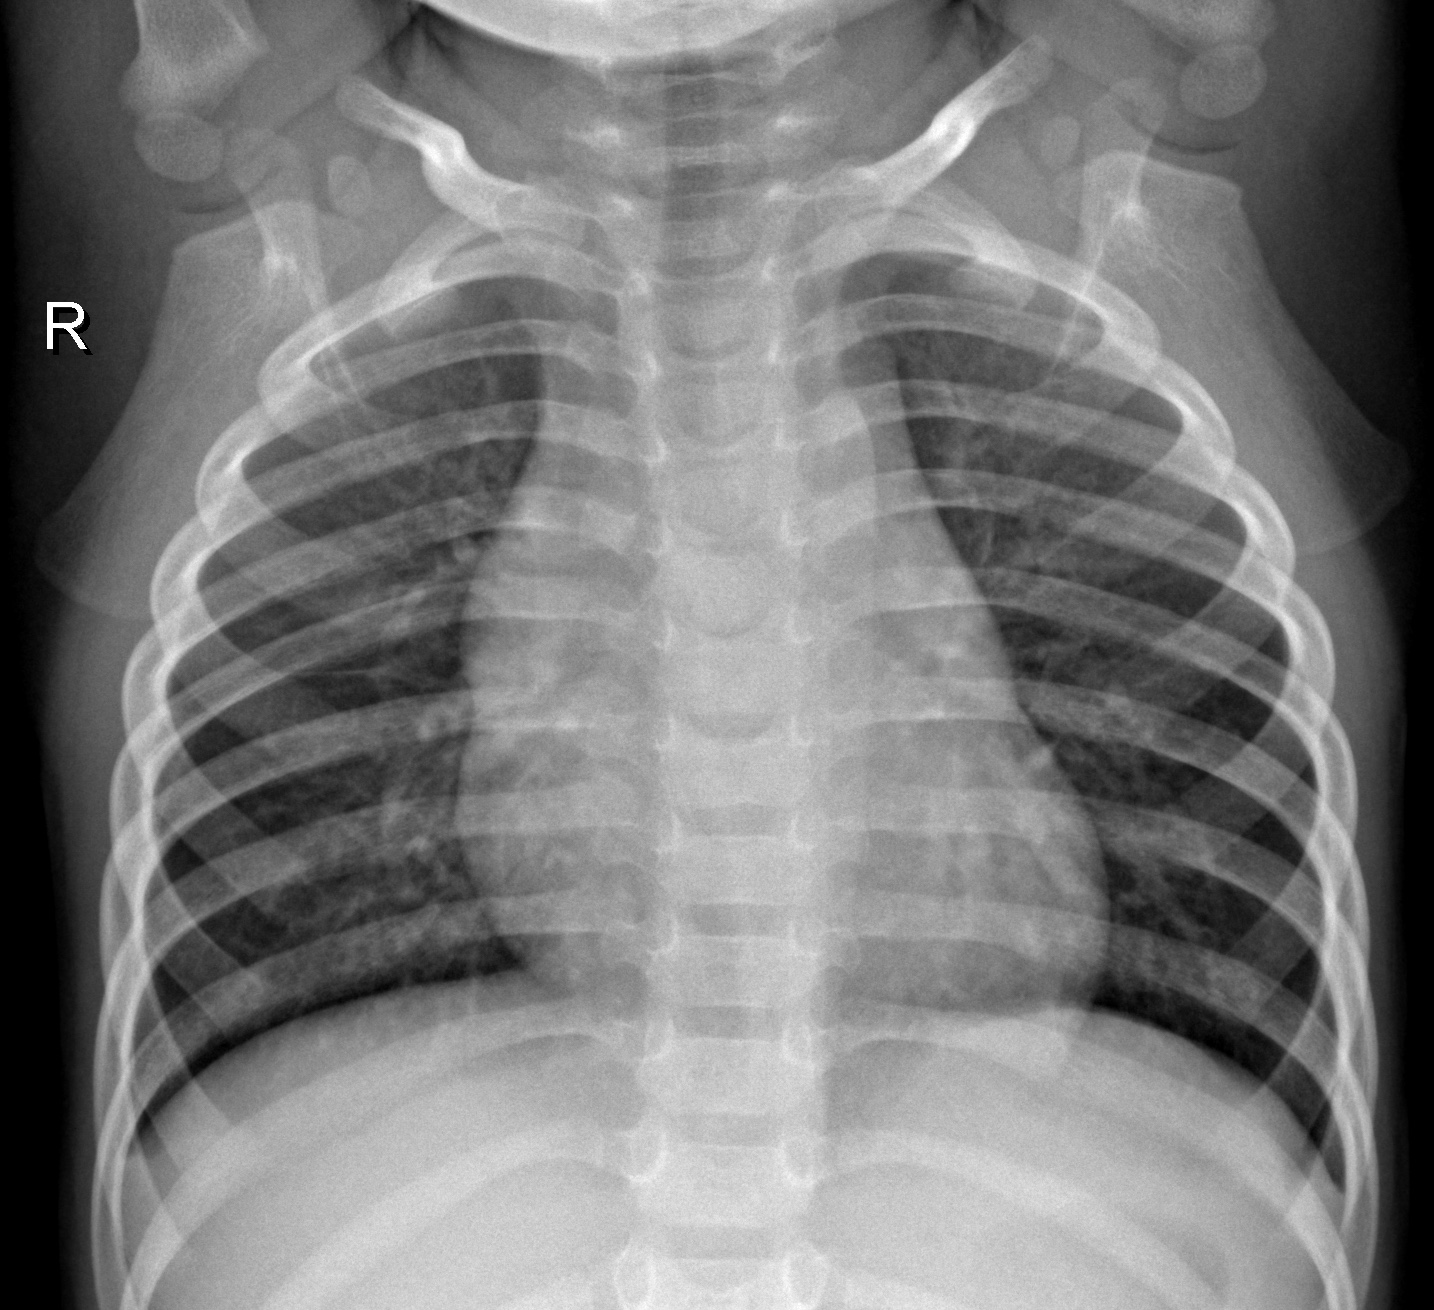
Diagnosis: NORMAL